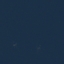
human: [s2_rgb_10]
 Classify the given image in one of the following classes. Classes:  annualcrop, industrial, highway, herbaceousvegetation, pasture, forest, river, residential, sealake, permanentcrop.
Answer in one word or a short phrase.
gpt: SeaLake